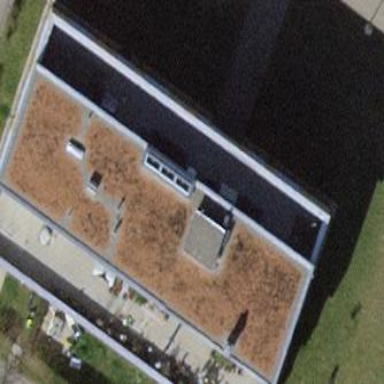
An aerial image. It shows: Building with gabled roof.